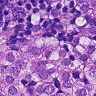
Metastatic tissue present: yes